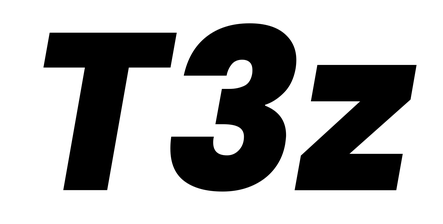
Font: Poppins-ExtraBoldItalic